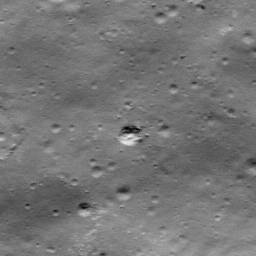
Pit: Rutherfurd 1b
Host crater: Rutherfurd
Host type: impact_melt
Lunar coordinates: latitude -60.779, longitude 348.186